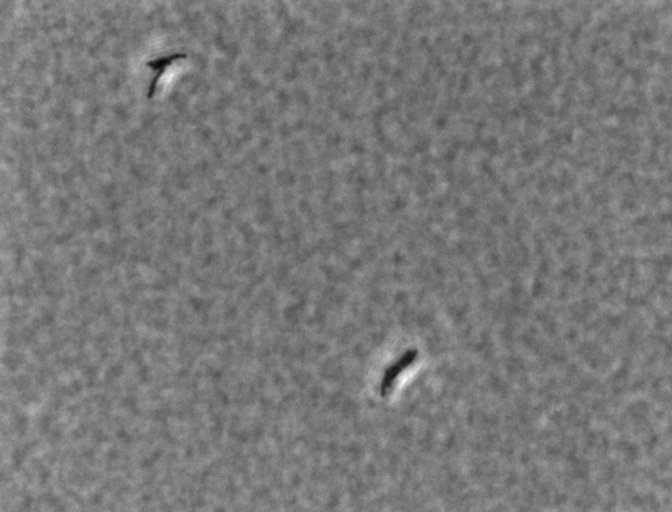
Bacillus coagulans